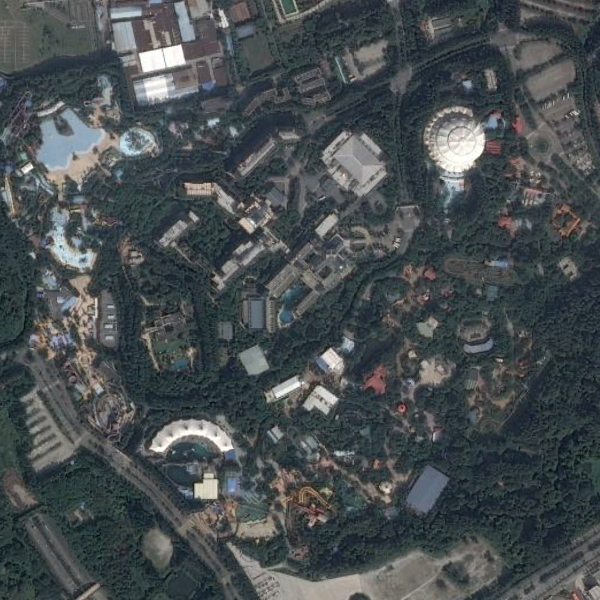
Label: Park